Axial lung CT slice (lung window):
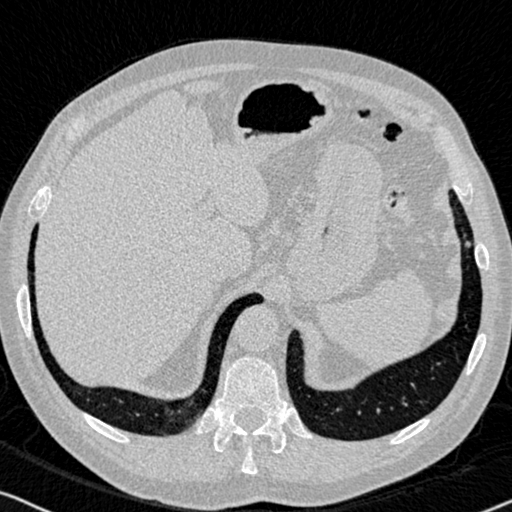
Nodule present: no